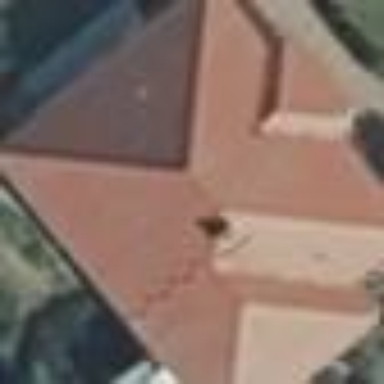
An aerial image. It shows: Detached building with hipped roof made of red roof tiles. The roof is oriented across the building.